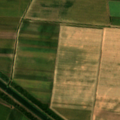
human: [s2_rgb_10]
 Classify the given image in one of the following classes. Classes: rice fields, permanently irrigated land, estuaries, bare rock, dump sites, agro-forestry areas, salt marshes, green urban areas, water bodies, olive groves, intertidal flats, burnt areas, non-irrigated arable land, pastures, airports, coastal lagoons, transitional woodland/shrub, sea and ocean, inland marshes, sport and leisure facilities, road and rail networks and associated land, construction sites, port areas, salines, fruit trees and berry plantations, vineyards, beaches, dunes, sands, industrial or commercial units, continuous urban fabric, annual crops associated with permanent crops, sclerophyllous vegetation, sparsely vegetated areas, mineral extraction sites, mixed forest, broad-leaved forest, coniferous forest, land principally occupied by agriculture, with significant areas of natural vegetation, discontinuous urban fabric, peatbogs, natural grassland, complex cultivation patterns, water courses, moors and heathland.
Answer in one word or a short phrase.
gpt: non-irrigated arable land, water courses